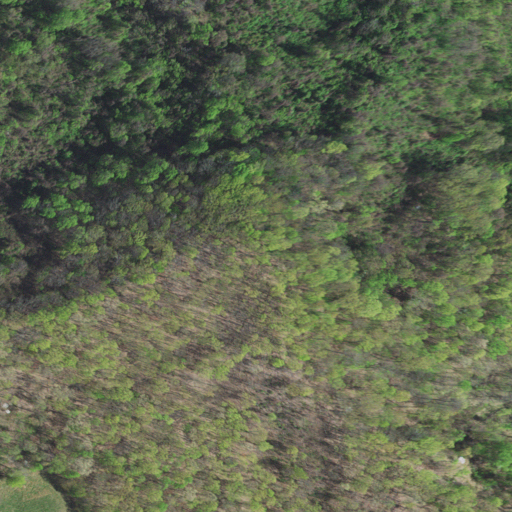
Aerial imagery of mountain in Virginia named Phoebe Butt containing deciduous forest and mixed forest